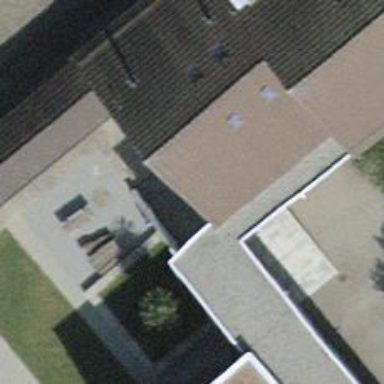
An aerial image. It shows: School.